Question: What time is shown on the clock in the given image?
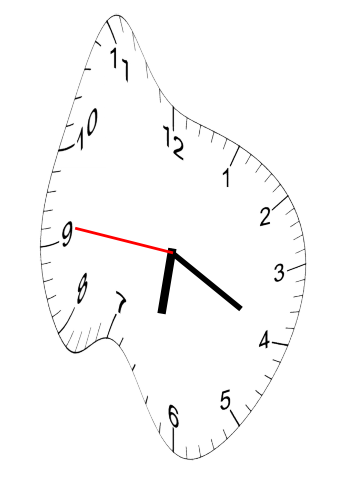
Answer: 06:19:46